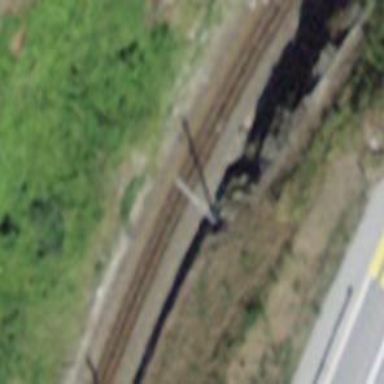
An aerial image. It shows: Catenary mast for power lines.